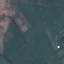
Land use / land cover class: Pasture